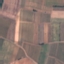
Land use / land cover class: PermanentCrop